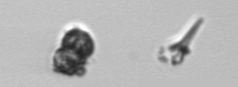
Label: Thalassiosira_TAG_external_detritus